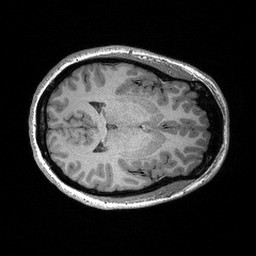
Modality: T1w
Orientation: axial
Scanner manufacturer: siemens
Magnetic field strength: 3 T
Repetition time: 2.3 s
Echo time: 0.00298 s